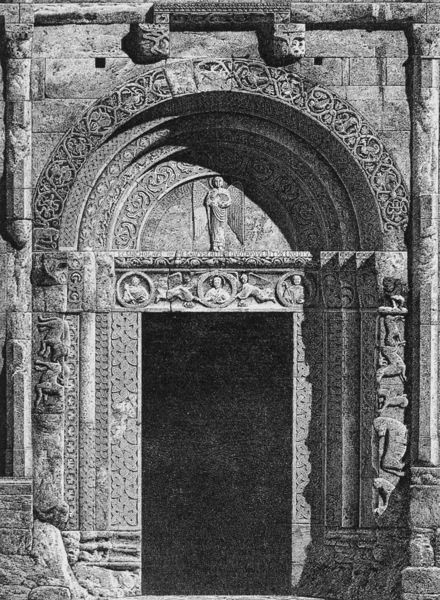
Titel: Portale von S. Michele Maggiore, Pavia
Standort: Pavia, S. Michele Maggiore (EU - I)
Schlagwörter: blätter, flügel, schatten, licht, pfeiler, säule, säulen, tür, hund, hunde, tier, tiere, muster, architektur, stein, steine, kirche, sonne, gotik, engel, skulptur, relief, bogen, türe, rundbogen, wild, ornamente, durchgang, granit, plastik, tor, foto, eingang, fugen, schwarz-weiss, kreise, jagd, verziert, fries, portal, löwen, christus, mittelalter, rundbögen, sturz, romanik, kapelle, konsole, mittelalterlich, tympanon, romanisch, lisene, gewände, vignetten, säulen bogen